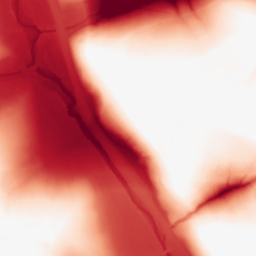
Category: morphological
Decomposition family: tophat
Decomposition parameters: size: 100
mode: black
Upsampling method: bicubic_3x
Upsampling parameters: scale: 3
Upsampling scale: 3